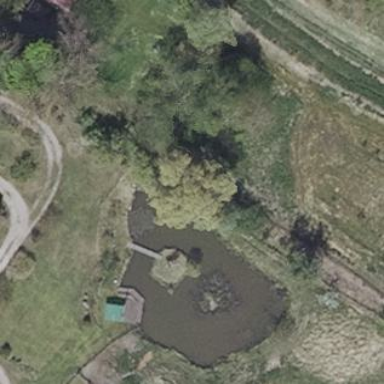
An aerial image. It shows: Pond with natural water.